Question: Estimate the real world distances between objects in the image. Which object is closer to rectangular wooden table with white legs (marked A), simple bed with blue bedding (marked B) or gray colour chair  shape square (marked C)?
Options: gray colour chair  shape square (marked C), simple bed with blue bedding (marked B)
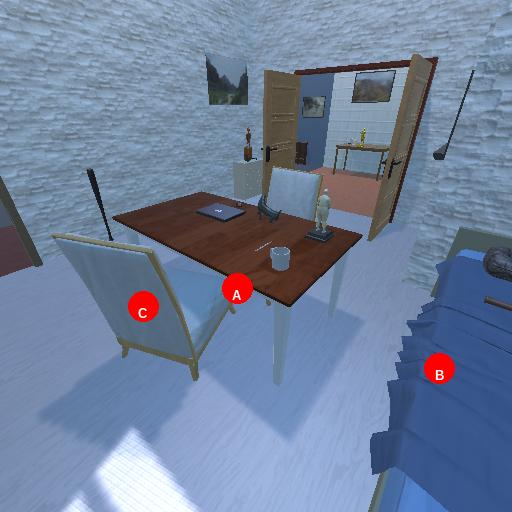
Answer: gray colour chair  shape square (marked C)